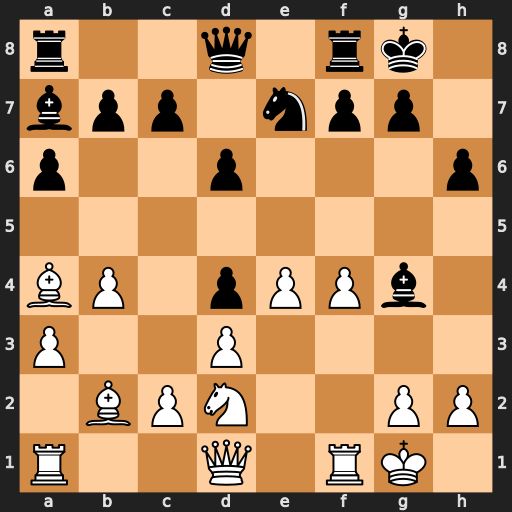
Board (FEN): r2q1rk1/bpp1npp1/p2p3p/8/BP1pPPb1/P2P4/1BPN2PP/R2Q1RK1
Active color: w
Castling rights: -
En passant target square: -
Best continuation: Qxg4